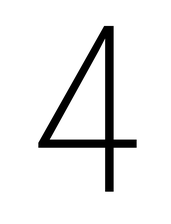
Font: Roboto_Condensed_ExtraLight